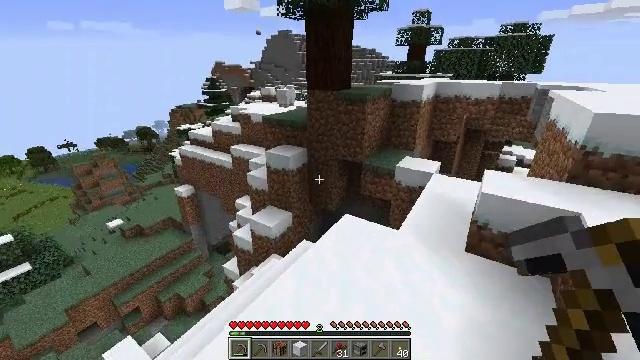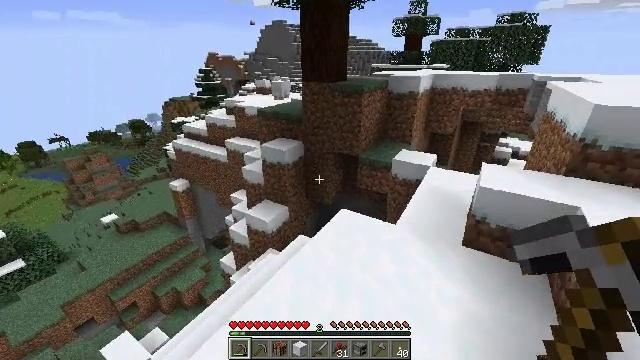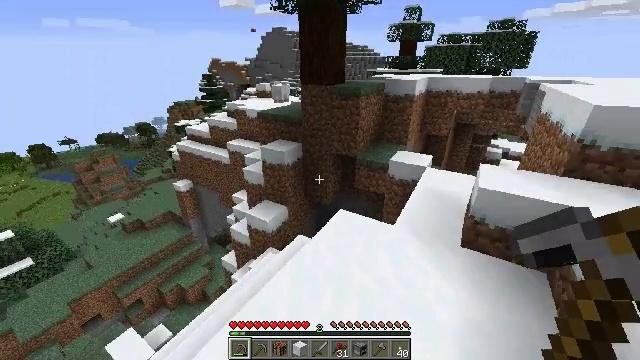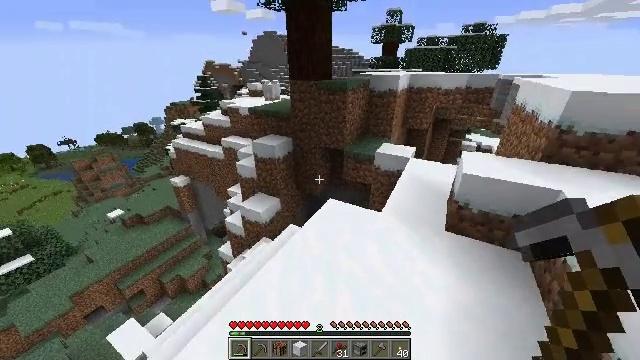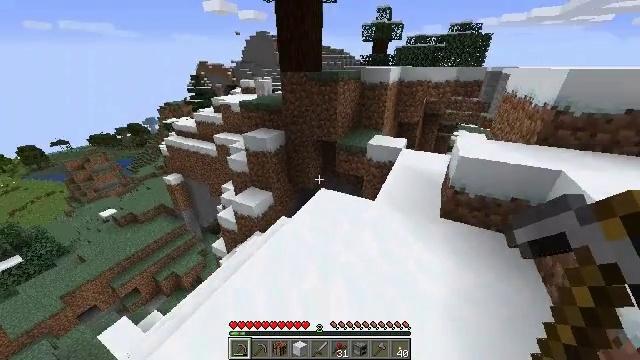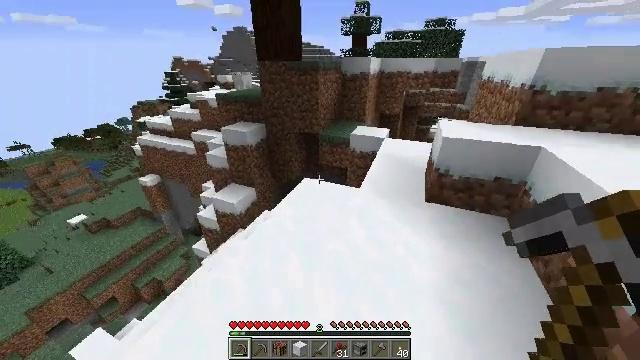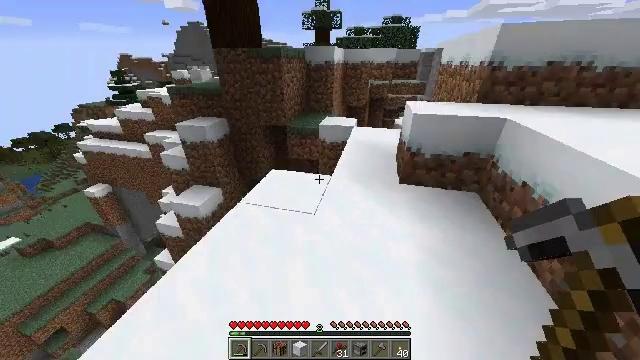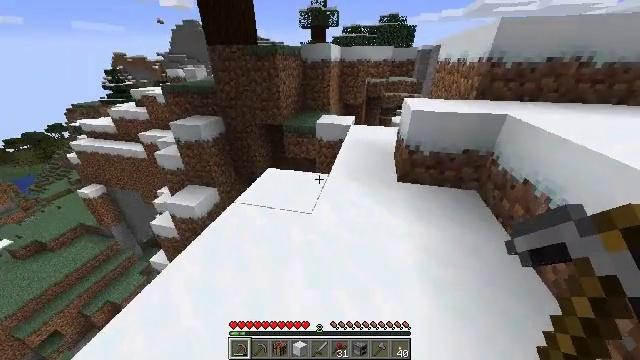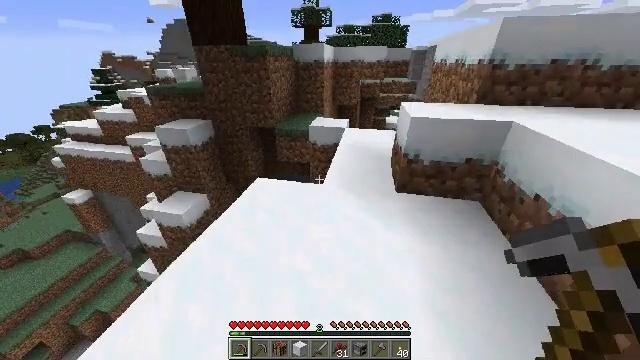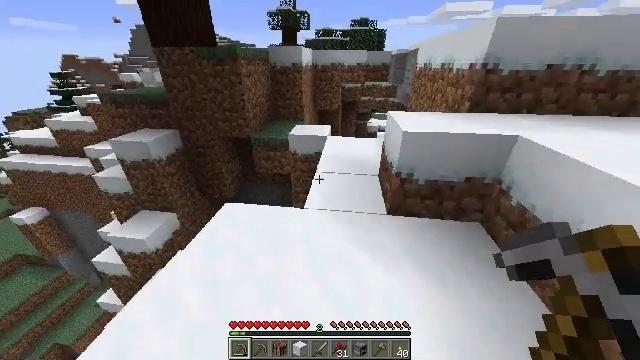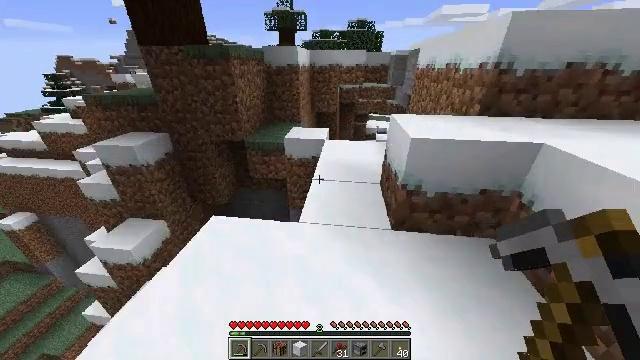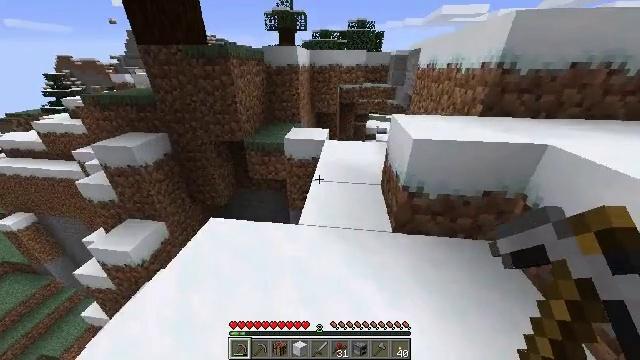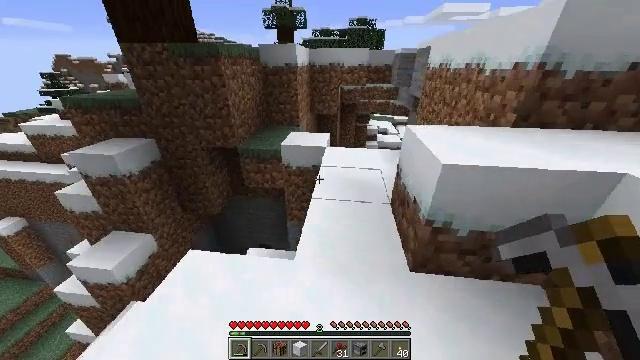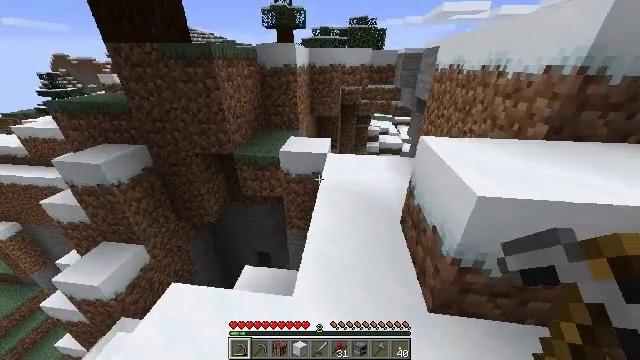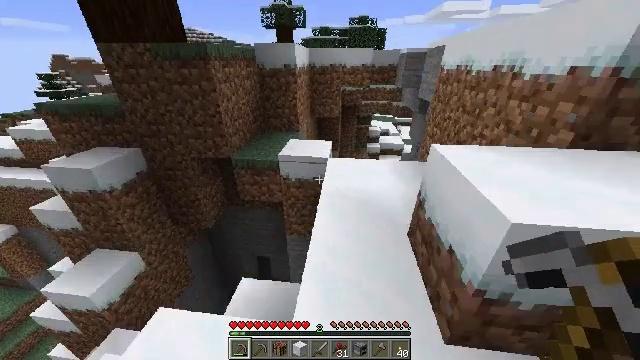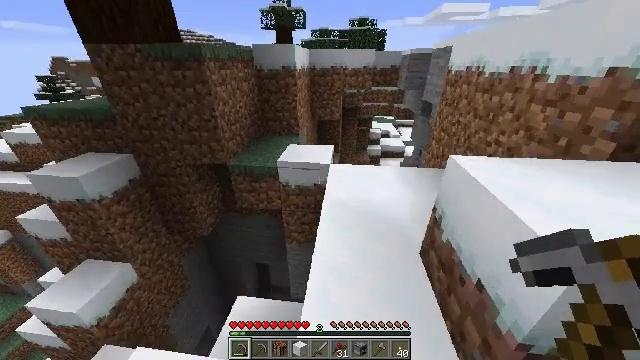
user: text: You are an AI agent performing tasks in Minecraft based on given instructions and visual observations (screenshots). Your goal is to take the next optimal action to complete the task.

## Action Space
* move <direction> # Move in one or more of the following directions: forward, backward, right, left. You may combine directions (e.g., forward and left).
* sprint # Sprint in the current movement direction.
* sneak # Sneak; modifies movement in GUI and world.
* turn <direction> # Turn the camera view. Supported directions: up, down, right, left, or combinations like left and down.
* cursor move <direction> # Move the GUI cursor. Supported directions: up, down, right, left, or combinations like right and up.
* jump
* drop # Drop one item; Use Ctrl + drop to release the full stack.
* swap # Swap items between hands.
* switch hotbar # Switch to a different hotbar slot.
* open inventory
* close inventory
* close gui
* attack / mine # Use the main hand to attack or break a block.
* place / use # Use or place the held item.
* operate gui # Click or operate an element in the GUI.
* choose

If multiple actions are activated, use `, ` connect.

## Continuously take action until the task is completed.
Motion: motion action
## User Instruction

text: Harvest grass block to clear the area.
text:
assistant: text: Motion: move forward, turn down
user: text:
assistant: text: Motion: move forward
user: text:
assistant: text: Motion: move forward and move right, turn right and down
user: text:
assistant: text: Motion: move forward and move right, turn right
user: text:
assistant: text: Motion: move forward and move right, turn right
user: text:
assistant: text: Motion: move forward and move right, turn right
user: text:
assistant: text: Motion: move forward
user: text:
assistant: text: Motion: move forward, turn right
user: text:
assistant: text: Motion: move forward, turn right
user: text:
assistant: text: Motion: move forward
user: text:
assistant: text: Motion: move forward
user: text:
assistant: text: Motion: move forward
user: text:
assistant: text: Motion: move forward
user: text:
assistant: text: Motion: move forward
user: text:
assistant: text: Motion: move forward
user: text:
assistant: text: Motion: move forward
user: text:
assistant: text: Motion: move forward
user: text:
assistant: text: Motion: move forward
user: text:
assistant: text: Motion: move forward
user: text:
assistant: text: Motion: move forward and move right, turn left
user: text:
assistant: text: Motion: move forward and move right, turn left
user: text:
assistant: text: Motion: move forward and move right
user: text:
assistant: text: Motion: move forward and move right, turn left
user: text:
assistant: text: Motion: move forward, turn left
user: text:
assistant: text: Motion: no_op
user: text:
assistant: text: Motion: turn left
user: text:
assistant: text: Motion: turn left
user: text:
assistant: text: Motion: turn left
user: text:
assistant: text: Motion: turn left and down
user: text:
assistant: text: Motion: no_op